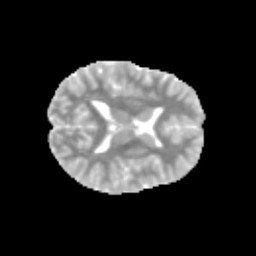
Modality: MD
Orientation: axial
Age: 11
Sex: female
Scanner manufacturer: siemens
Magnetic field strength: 3 T
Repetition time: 3.8 s
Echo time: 0.07 s